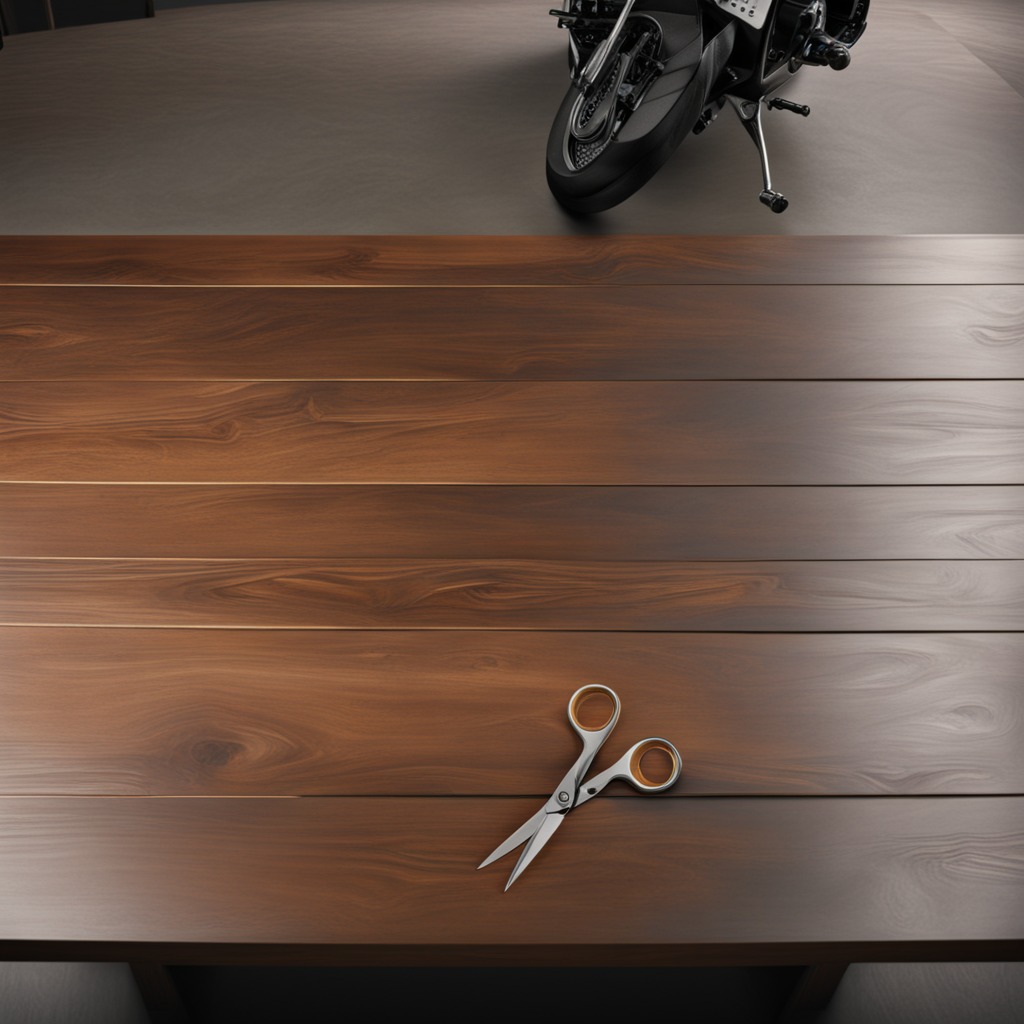
A scissor is lying on an oil-spilled wooden table in a vintage motorcycle garage.